Field crop: maize
Growth stage: 2
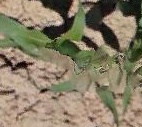
Species: maize